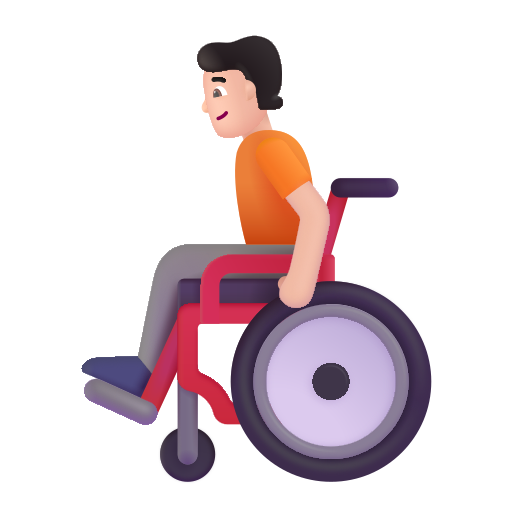
person in manual wheelchair color light